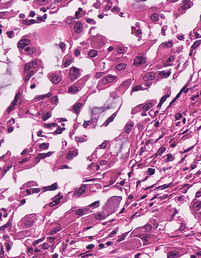
Tumor epithelial tissue: yes
Tumor-associated stroma tissue: yes
Normal tissue: no